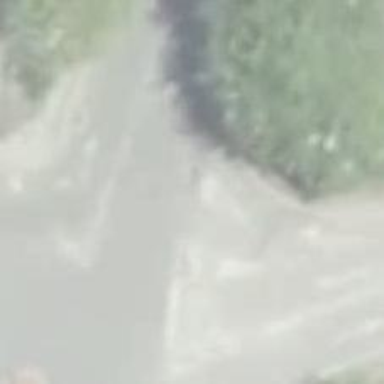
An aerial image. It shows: Residential road paved with concrete.